Question: I am managing offline db using jaydata + sqlite.
In jaydata nvarchar(20) is not a valid datatype so I need to use 'String' as datatype.
Online db is using datatype as nvarchar(20).
Now,my question is:
Is it possible to map both offline db and online db because 'nvarchar(20)' is datatype on online db and 'string' is datatype on offline db' ??
---
This is what I am supposed to create in my online db:

This is what I have created in my offline db with jaydata+sqlite:
---
'''
// Table definition of user
$data.Entity.extend("user", {
'UserId' : { key:true,type:'int',nullable:false,required:true },
'Username' : { type:'string',nullable:false,required:true },
'Password' : { type:'string',nullable:false,required:true},
'UserType' : { type:'string',nullable:false,required:true},
'CreatorId' : { type:'int',nullable:false,required:true},
'CreatedAt' : { type:'datetime',nullable:true},
'ModifierId' : { type:'int',nullable:true},
'ModidiedAt' : { type:'datetime',nullable:true},
'IsDeleted' : { type:'boolean',nullable:false,required:true}
});
'''
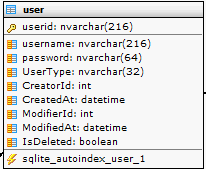
Answer: disclaimer: I am one of the creators of JayData
You can use your online schema to create an offline database. NVarchar(20) is not even an OData type - so I guess it will just be 'Edm.String' with a maxLength=20 modifier. Edm.String is however mapped to the type "String" in JavaScript.
Sharing your schema definition would also help me giving better answers.
EDITED
The following schema definition would work with an online endpoint (provided with odata or REST) and would also create the same table definition locally.
'''
$data.Entity.extend("user", {
'userid' : { key:true,type:'string', maxLength:216,required:true },
'username' : { type:'string',maxLength:216, required:true },
'password' : { type:'string',maxLength:64,required:true},
....
});
'''
Is this what you needed? Please note that in JS every string is nvarchar since javascript is UTF8 internally.